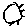
Label: sun